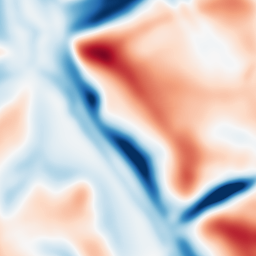
Category: multiscale
Decomposition family: dog
Decomposition parameters: sigma_low: 5
sigma_high: 20
Upsampling method: cubic_catmull_rom
Upsampling parameters: scale: 8
Upsampling scale: 8